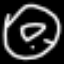
Label: donut